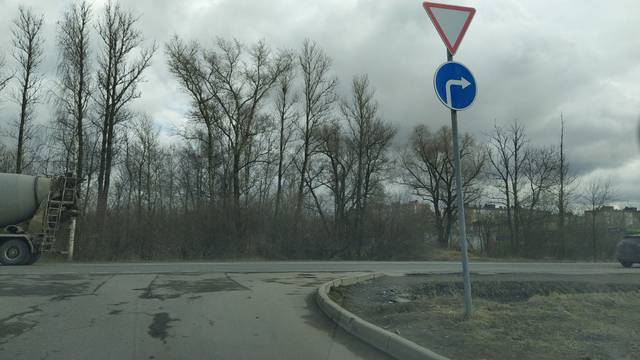
Region: Russia
Coordinates: 59.736, 30.473